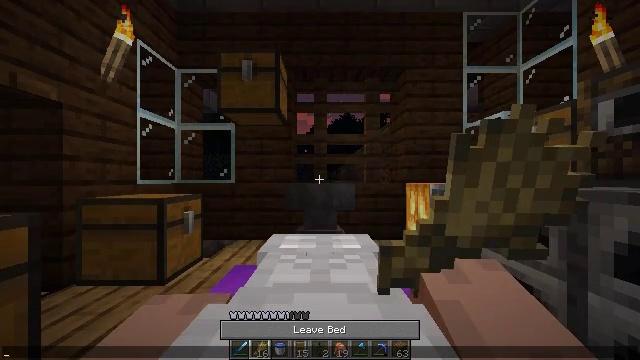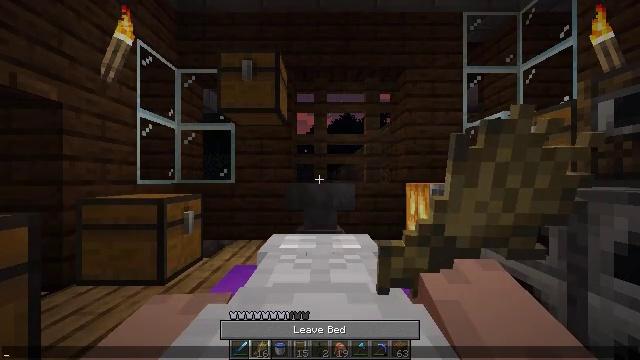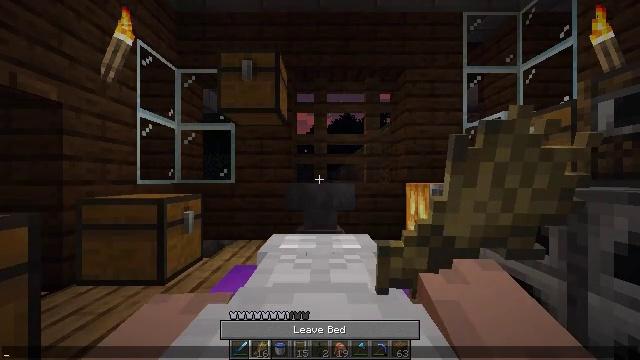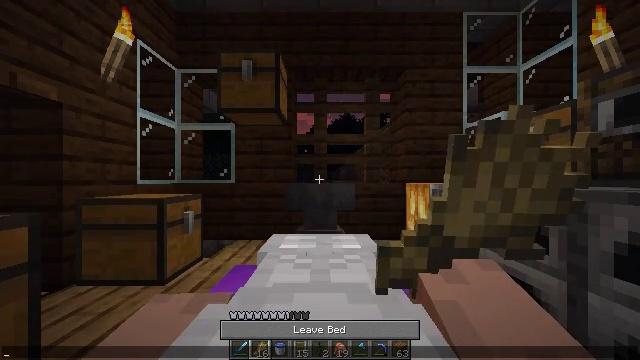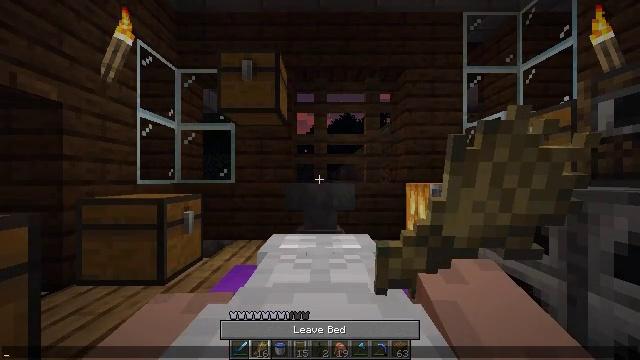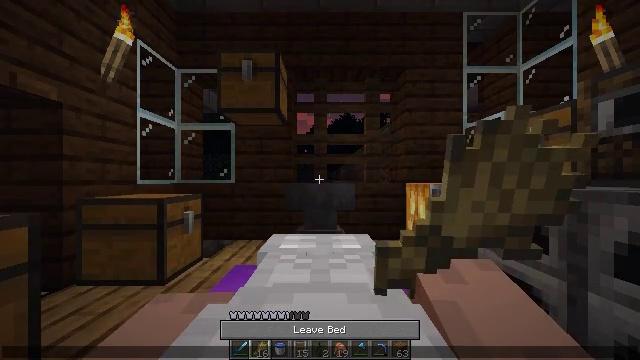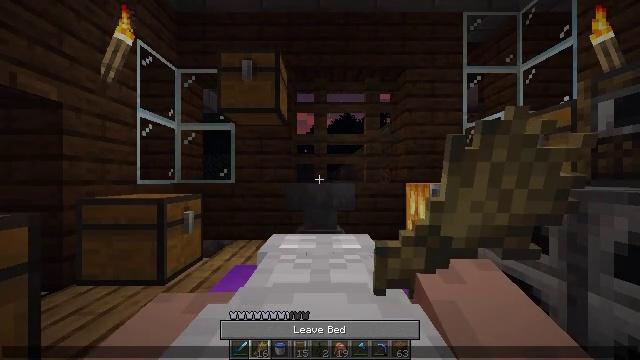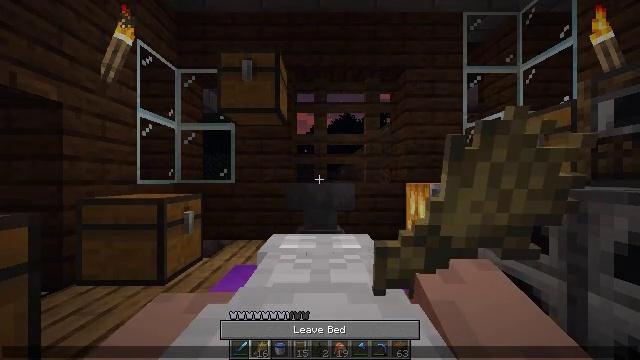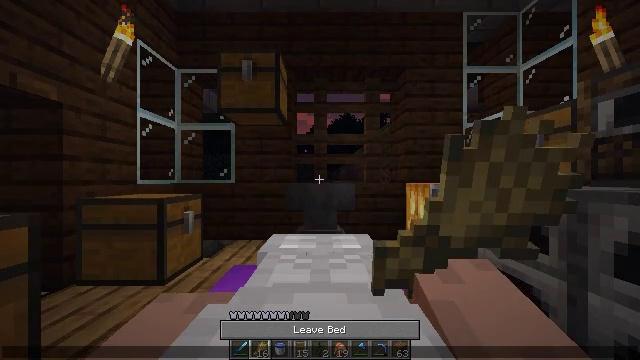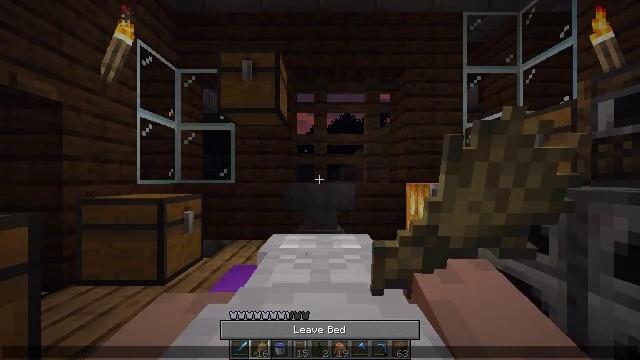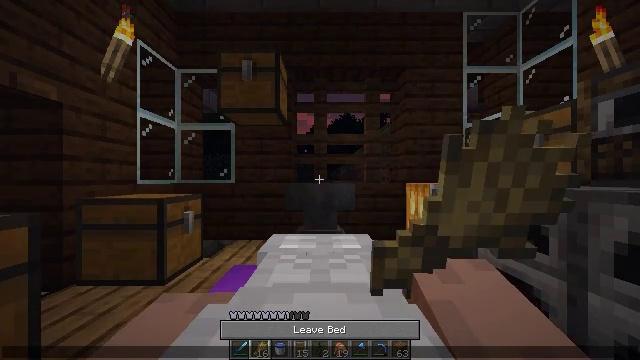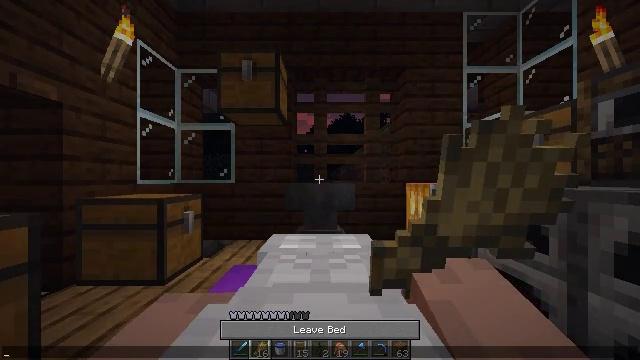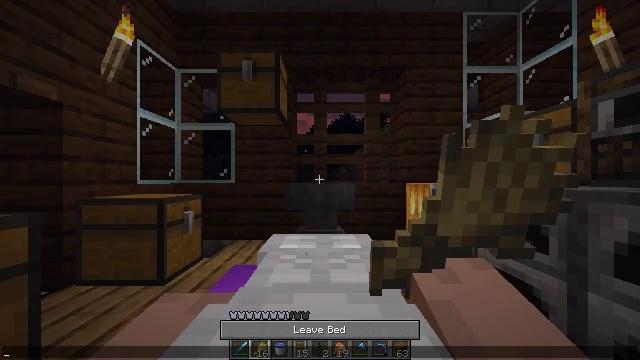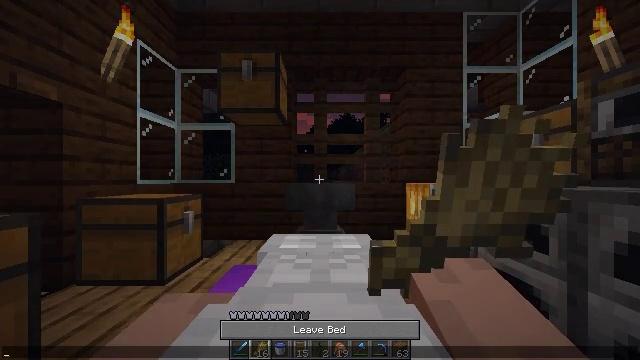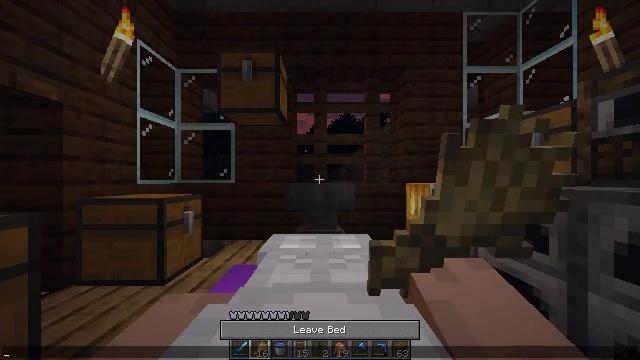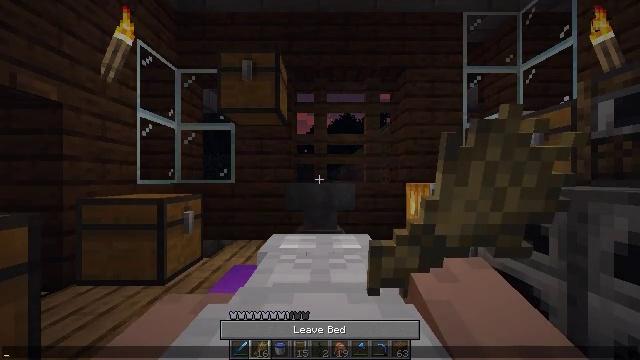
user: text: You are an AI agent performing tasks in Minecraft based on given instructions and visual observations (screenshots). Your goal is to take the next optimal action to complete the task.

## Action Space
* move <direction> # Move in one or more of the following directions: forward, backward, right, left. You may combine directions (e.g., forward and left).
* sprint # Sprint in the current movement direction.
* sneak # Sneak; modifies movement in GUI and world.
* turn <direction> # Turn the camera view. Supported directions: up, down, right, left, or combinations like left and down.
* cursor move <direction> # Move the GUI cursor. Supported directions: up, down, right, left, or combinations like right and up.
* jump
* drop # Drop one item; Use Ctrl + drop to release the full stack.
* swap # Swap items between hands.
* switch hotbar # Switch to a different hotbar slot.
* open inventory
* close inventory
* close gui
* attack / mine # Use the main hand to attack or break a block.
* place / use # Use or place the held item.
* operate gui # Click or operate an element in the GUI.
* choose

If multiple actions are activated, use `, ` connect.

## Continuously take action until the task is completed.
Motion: motion action
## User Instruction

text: Open the crafting table to make a piston.
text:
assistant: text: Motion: no_op
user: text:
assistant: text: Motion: no_op
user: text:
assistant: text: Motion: no_op
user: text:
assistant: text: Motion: no_op
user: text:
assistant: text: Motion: no_op
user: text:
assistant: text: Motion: no_op
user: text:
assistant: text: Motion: no_op
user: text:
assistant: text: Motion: no_op
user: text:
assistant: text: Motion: no_op
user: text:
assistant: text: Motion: no_op
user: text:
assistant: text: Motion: no_op
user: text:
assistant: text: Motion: no_op
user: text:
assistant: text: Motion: no_op
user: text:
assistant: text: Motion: no_op
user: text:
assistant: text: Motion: no_op
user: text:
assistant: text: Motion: no_op
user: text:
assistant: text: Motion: no_op
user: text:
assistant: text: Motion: no_op
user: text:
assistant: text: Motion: no_op
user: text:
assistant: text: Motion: no_op
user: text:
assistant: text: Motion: no_op
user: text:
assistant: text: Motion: no_op
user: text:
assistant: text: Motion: no_op
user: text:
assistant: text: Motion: no_op
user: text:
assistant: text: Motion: no_op
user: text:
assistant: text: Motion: no_op
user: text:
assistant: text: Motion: no_op
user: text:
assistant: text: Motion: no_op
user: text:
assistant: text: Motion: no_op
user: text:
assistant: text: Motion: no_op